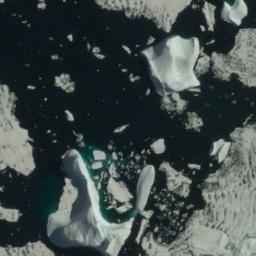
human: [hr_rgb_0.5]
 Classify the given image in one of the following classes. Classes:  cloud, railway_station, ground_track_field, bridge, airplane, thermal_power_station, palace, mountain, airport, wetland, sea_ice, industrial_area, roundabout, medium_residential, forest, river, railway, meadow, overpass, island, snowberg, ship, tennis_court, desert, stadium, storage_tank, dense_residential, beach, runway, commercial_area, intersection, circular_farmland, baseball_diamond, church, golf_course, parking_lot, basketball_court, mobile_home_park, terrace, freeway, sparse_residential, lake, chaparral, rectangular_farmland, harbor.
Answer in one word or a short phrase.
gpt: sea_ice